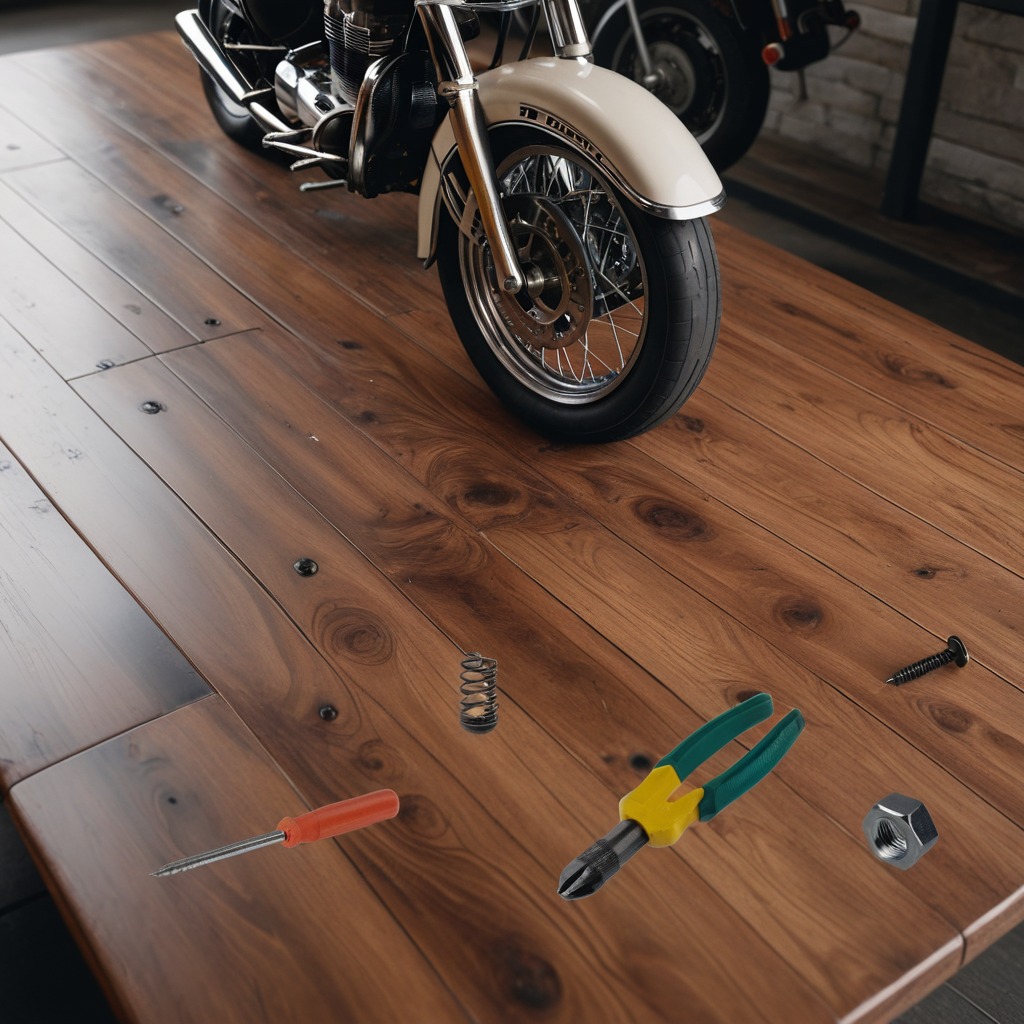
A metal machine screw, pliers, coiled metal spring, screwdriver, and metal nut are lying on the wooden table.